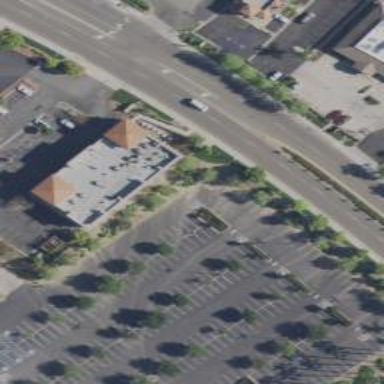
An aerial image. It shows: Retail building with flat roof.